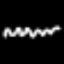
Label: squiggle